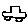
Label: car